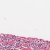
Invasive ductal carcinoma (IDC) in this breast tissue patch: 1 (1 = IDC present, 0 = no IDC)